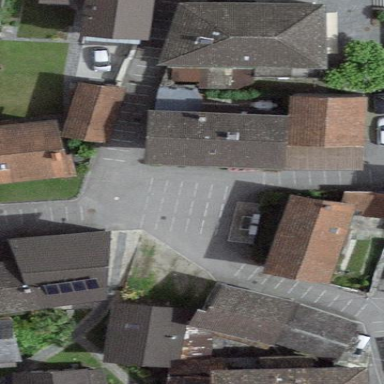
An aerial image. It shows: Alleyway designated as service road.